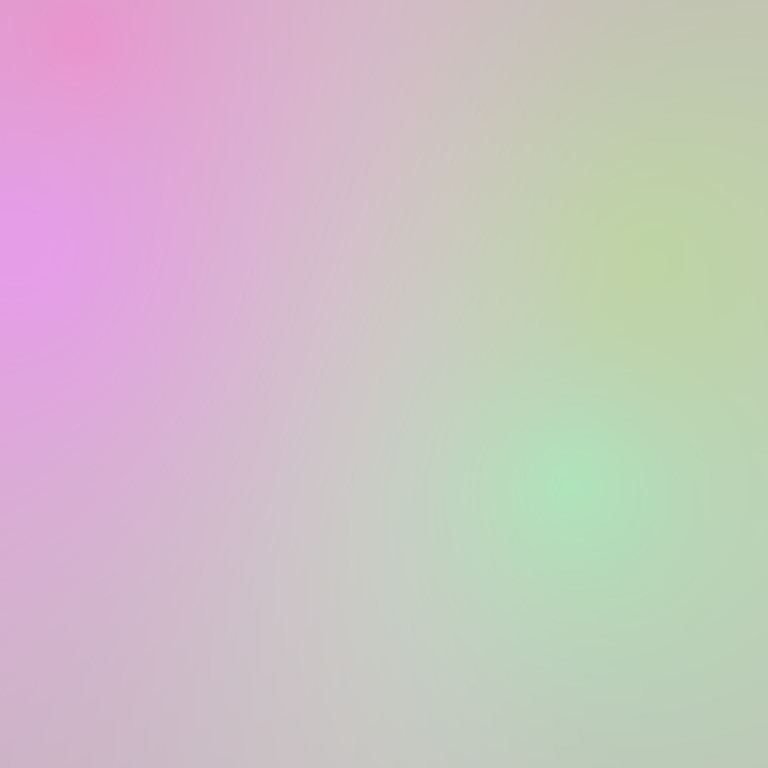
Abstract light effect, smooth gradient from soft pink to gentle green, calm atmosphere, diffuse glow, no room, no furniture, no objects.